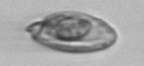
Label: Katodinium_or_Torodinium